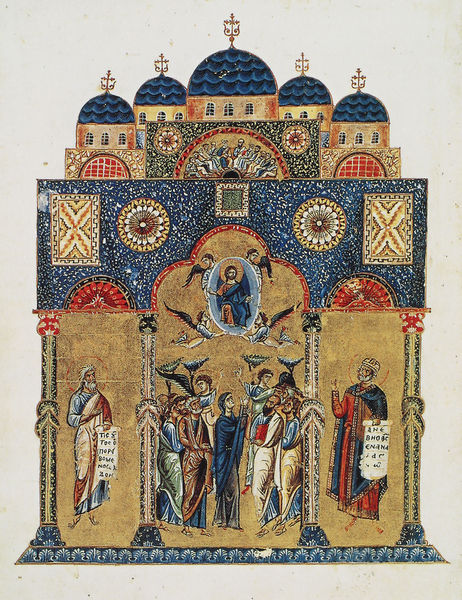
Titel: Marienhomilien (Konstantinopel)
Institution: Rom, Biblioteca Vaticana
Schlagwörter: blau, flügel, gott, himmel, mann, menschen, fenster, männer, säule, säulen, gebäude, rot, muster, ornament, architektur, bibel, knoten, kirche, gewand, gold, krone, engel, farbig, schrift, farbe, figuren, kuppel, crown, könig, kuppeln, palast, dom, druck, text, mosaik, altar, christus, jesus, angel, mittelalter, schriftrolle, scroll, heilige, fresko, jünger, miniatur, beard, petrus, goldgrund, wings, basilika, schriftrollen, markus, rooves, mandorla, apostel, buchmalerei, byzanz, evangelisten, pillar, lukas, epiphanie, paulus, mosche, mosaic, tile, manorla, 12 jahrhundert, golddruck, gflügel, goldgrund#, square, half circle